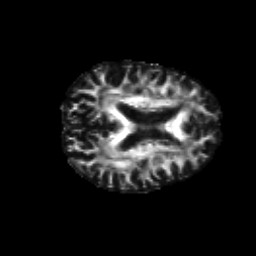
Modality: FA
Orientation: axial
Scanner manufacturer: siemens
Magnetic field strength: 3 T
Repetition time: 6.8 s
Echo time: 0.093 s